Question: I prepared Sonar for analizing my C# project. I installed sonar and sonar-runner and also configured the C# plugins (.NET Core, C# Core, FxCop, Gendarme, Gallio, OpenCover and StyleCop)
So far everythings works fine. In Sonar I see my code statistics (LOCs and so on) and I also see the code violations. There is no code coverage buts thats ok because I do not have any tests.
The problem is that I only see violations regarding Stylecop, so it just shows some code style problems. But I am sure that my application also must have other violations that should be detected by FxCop and the other plugins.
In this picture one can just see that it shows a violation from StyleCop. All my violations are ONLY from StyleCop.

In the <URL> I have read that it can happen that Analysis succeeds but too few violations were found, maybe because of the wrong assambly direction.
I show you my sonar-runner.properties, maybe here is the cause of my problems:
'''
#----- Default Sonar server
#sonar.host.url=http://localhost:9000
#----- PostgreSQL
#sonar.jdbc.url=jdbc:postgresql://localhost/sonar
#sonar.jdbc.driver=org.postgresql.Driver
#----- MySQL
#sonar.jdbc.url=jdbc:mysql://localhost:3306/sonar?useUnicode=true&amp;characterEncoding=utf8
#sonar.jdbc.driver=com.mysql.jdbc.Driver
#----- Oracle
#sonar.jdbc.url=jdbc:oracle:thin:@localhost/XE
#sonar.jdbc.driver=oracle.jdbc.driver.OracleDriver
#----- Global database settings
#sonar.jdbc.username=sonar
#sonar.jdbc.password=sonar
#----- Default directory layout
sonar.sources=src
sonar.tests=src
sonar.binaries=src
#----- Default source code encoding
#sonar.sourceEncoding=UTF-8
'''
I also want to list my application structure:
'''
-->ProjectMainFolder
-->Project.sln
-->sonar-project.properties
-->Project1Folder
-->bin
-->object
-->Properties
-->Project1.csproj
-->Project1Main.cs
-->Project2Folder
-->bin
-->object
-->Properties
-->Project2.csproj
-->Project2Main.cs
'''
So the question again:
Why do I only see StyleCop violations and no violation from FxCop, Gendarme and so on?
I also want to add my sonar-project.properties:
'''
# optional description
sonar.projectDescription=Project description
# Project identification
sonar.projectKey=Vendor:Project
sonar.projectVersion= 1.0
sonar.projectName= Project
# Info required for Sonar
sources=.
sonar.language=cs
sonar.sourceEncoding=UTF-8
#Core C# Settings
sonar.dotnet.visualstudio.solution.file=Project.sln
'''
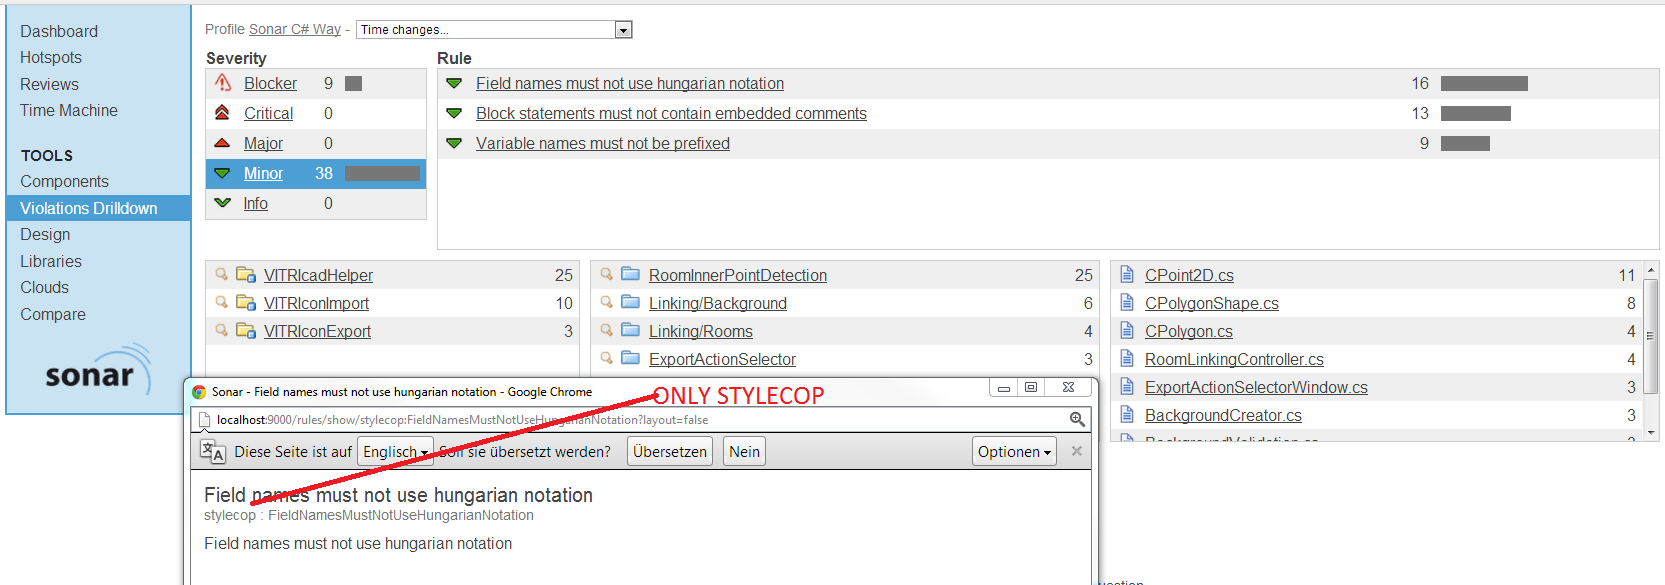
Answer: - First you should not put project specific settings in the sonar-runner.properties file, you should create a "sonar-project.properties" file inside your solution and keep it there- Second, in this "sonar-project.properties" file, "sonar.sources" should be set to "." and you shouldn't have "sonar.tests" nor "sonar.binaries"
All this is well explained in the <URL>.